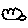
Label: cloud